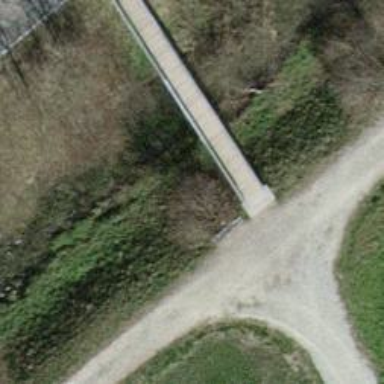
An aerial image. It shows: Bench for seating.